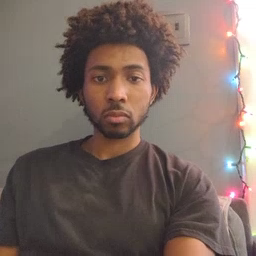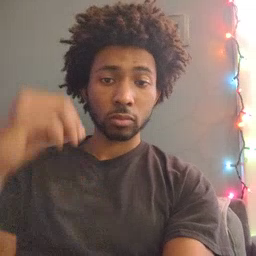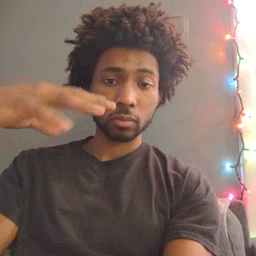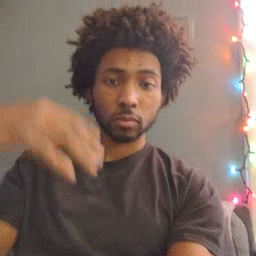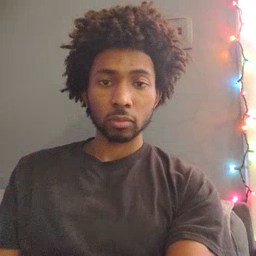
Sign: lamp